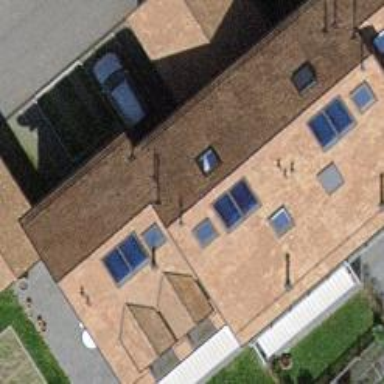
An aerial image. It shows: Simple house.